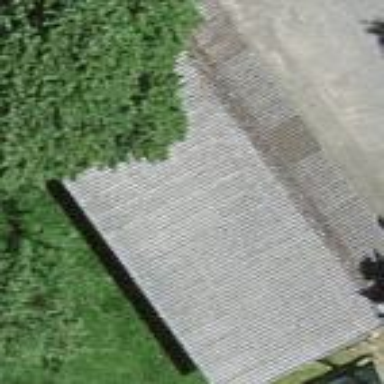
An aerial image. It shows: Shed building.